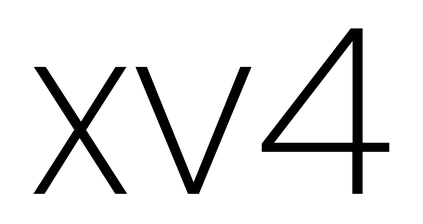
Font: Poppins-ExtraLight